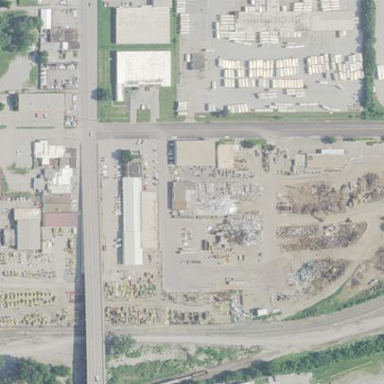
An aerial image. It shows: Industrial area.